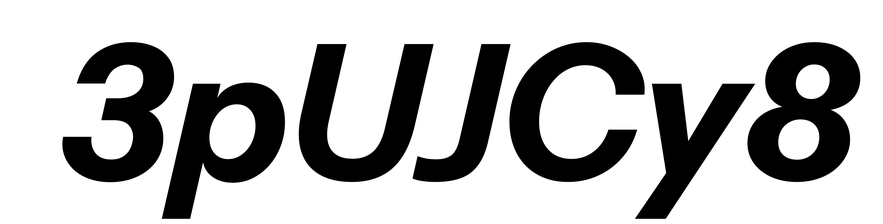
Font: InstrumentSans-Italic_Bold_Italic